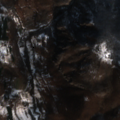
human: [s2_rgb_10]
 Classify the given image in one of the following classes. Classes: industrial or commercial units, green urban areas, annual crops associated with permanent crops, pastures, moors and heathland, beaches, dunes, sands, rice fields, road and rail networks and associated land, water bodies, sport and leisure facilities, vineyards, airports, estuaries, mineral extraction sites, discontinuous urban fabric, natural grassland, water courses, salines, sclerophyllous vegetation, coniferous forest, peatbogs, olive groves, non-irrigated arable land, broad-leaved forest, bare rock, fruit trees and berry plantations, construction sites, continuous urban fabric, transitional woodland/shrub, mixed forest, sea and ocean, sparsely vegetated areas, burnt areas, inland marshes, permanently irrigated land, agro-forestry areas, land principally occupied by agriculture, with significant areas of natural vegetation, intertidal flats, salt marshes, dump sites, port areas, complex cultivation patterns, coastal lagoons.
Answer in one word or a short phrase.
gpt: complex cultivation patterns, broad-leaved forest, transitional woodland/shrub